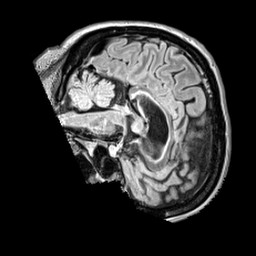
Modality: FLAIR
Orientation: sagittal
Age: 31
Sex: female
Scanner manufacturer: siemens
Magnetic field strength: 3 T
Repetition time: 5 s
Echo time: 0.387 s